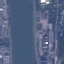
Label: River